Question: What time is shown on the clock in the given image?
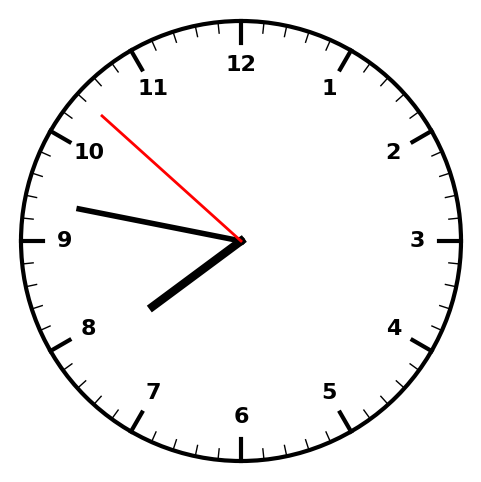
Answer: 07:46:52